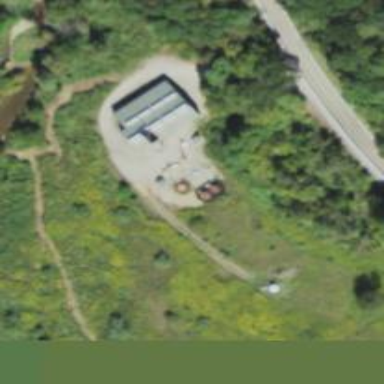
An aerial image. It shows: Storage tank with man-made structure.